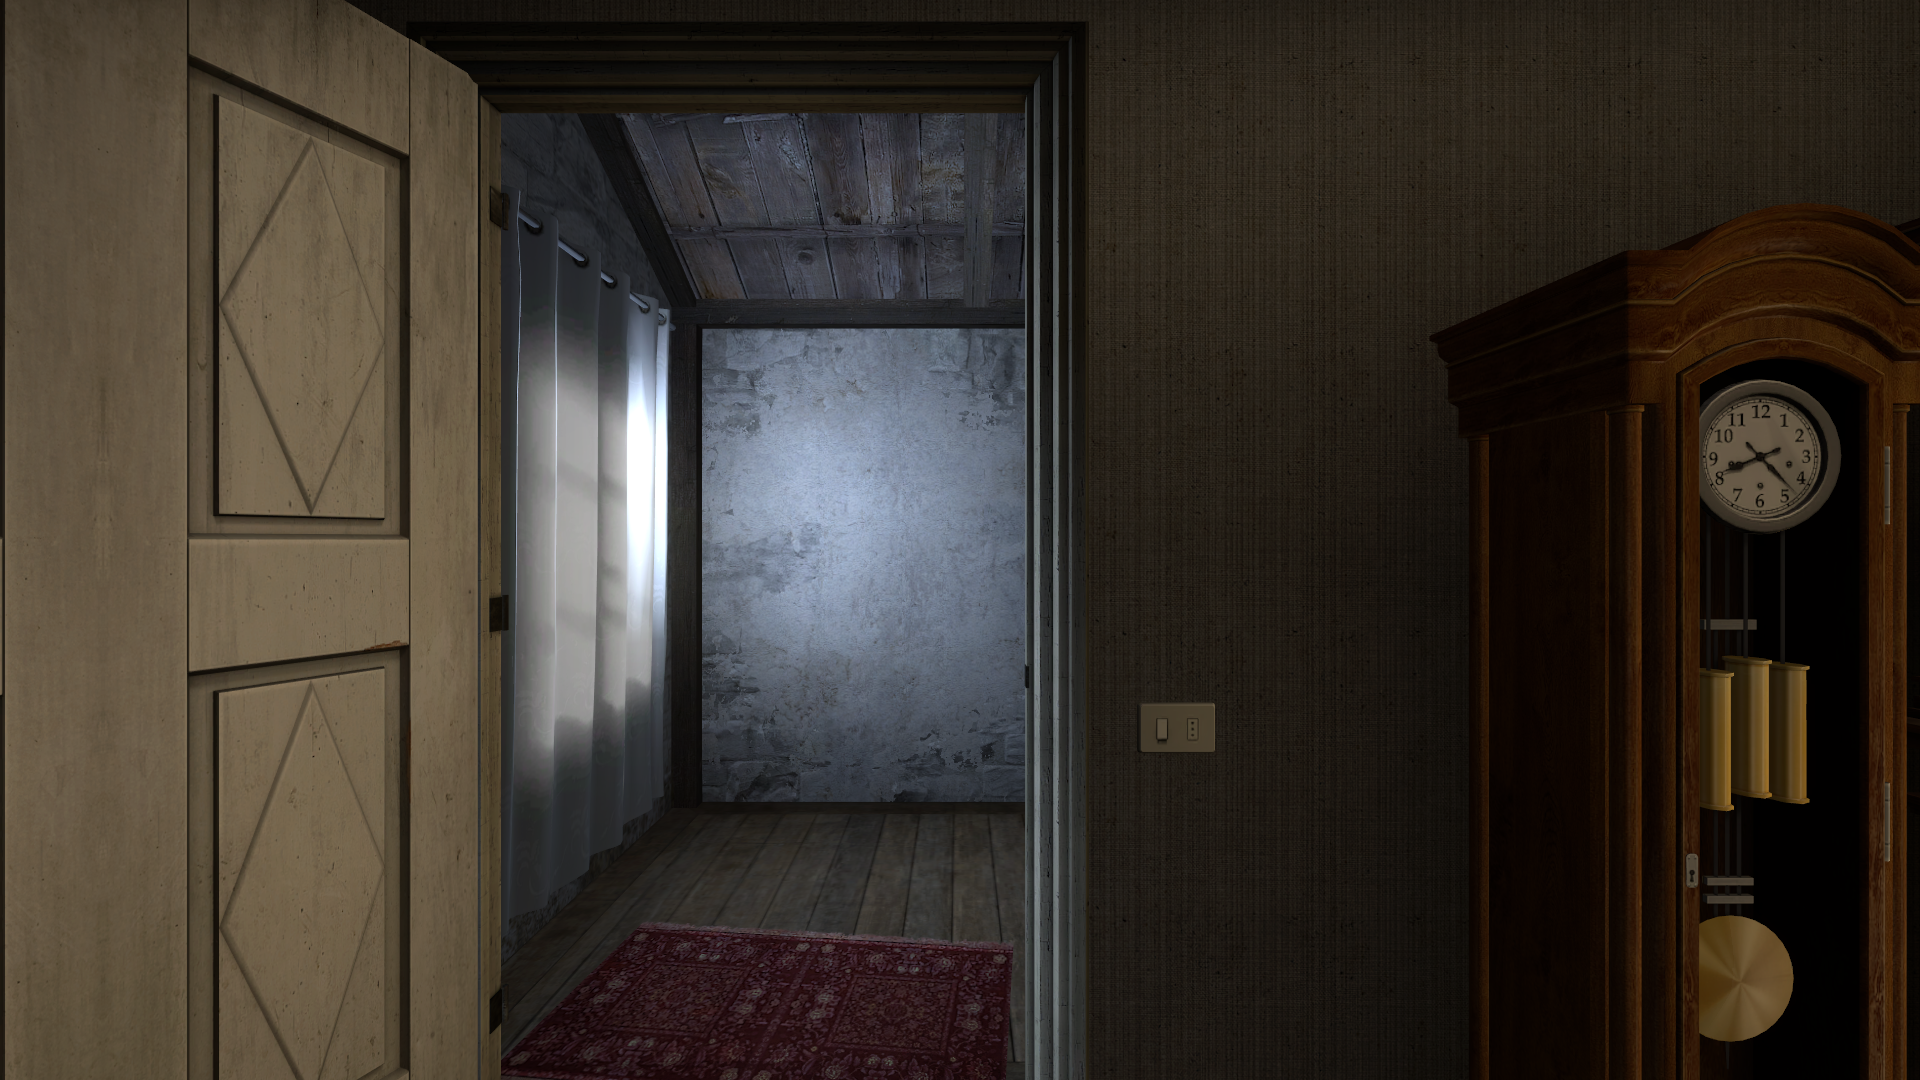
Map: de_inferno